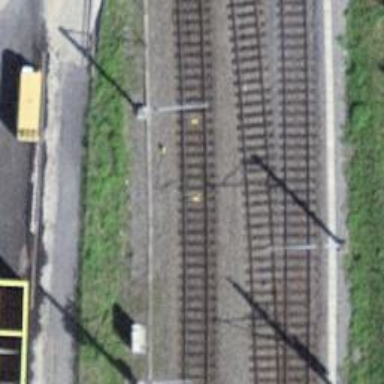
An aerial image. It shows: Railway with two tracks. The railway is electrified with contact line.